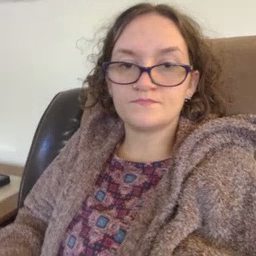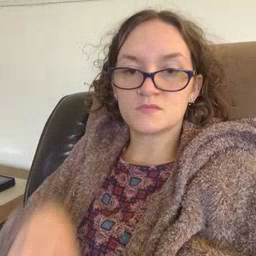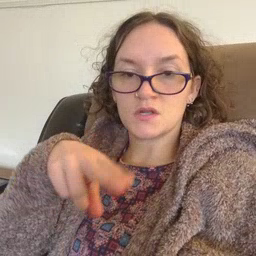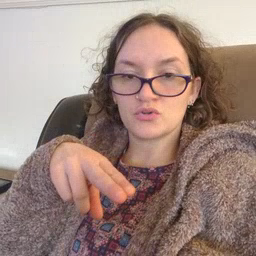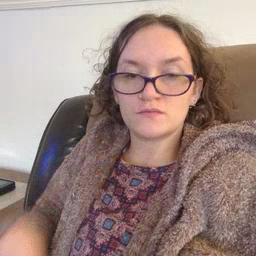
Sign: chair